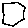
Label: hexagon